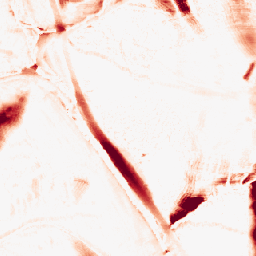
Category: morphological
Decomposition family: morphological_ellipse
Decomposition parameters: operation: opening
width: 20
height: 50
Upsampling method: nearest
Upsampling parameters: scale: 8
Upsampling scale: 8